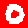
Digit: 0